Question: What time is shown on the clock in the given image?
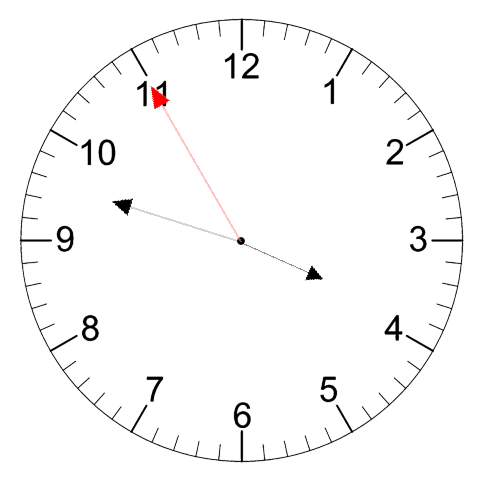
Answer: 03:47:55